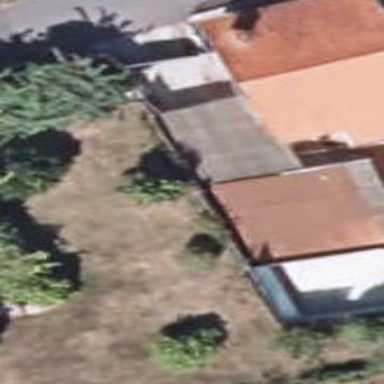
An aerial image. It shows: Simple and straightforward house.